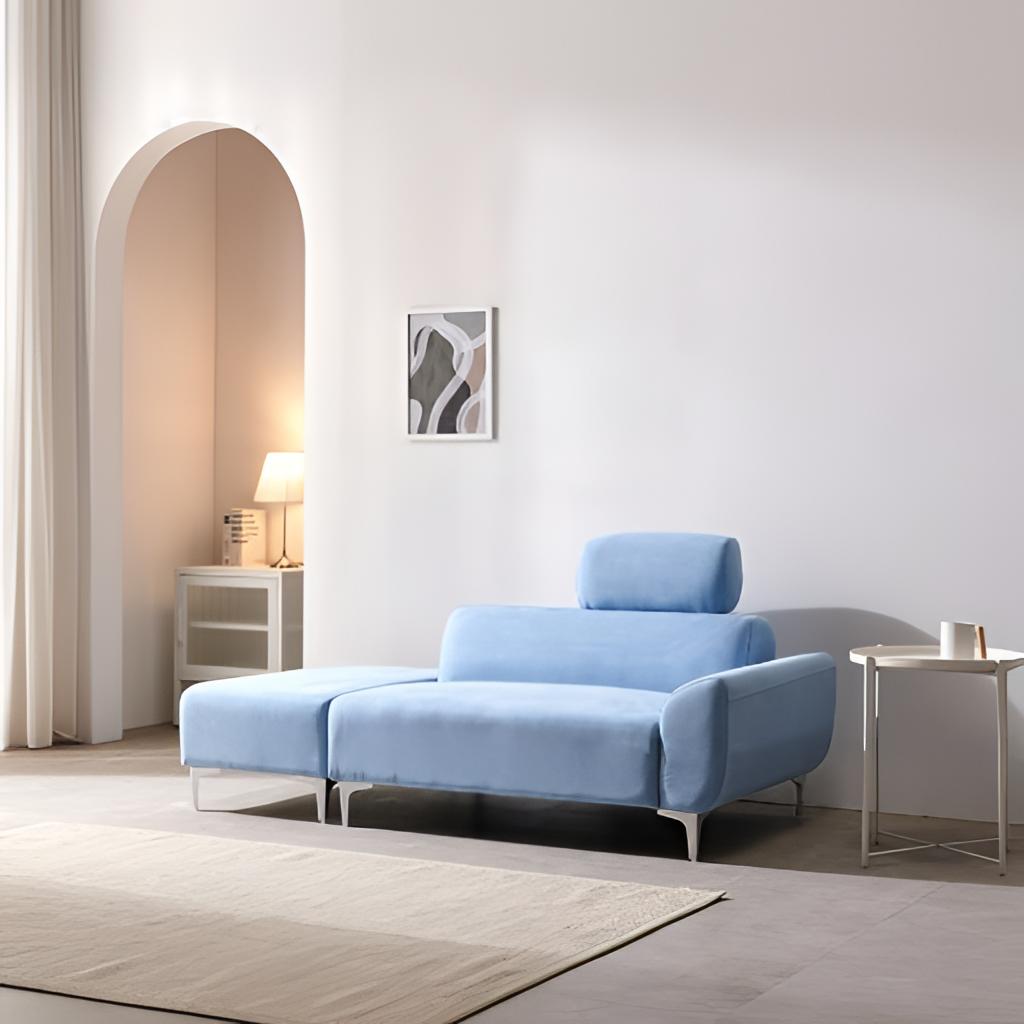
blue fabric sofa, living room, tile flooring, with large square pattern, paint wallpaper, with solid pattern, contemporary